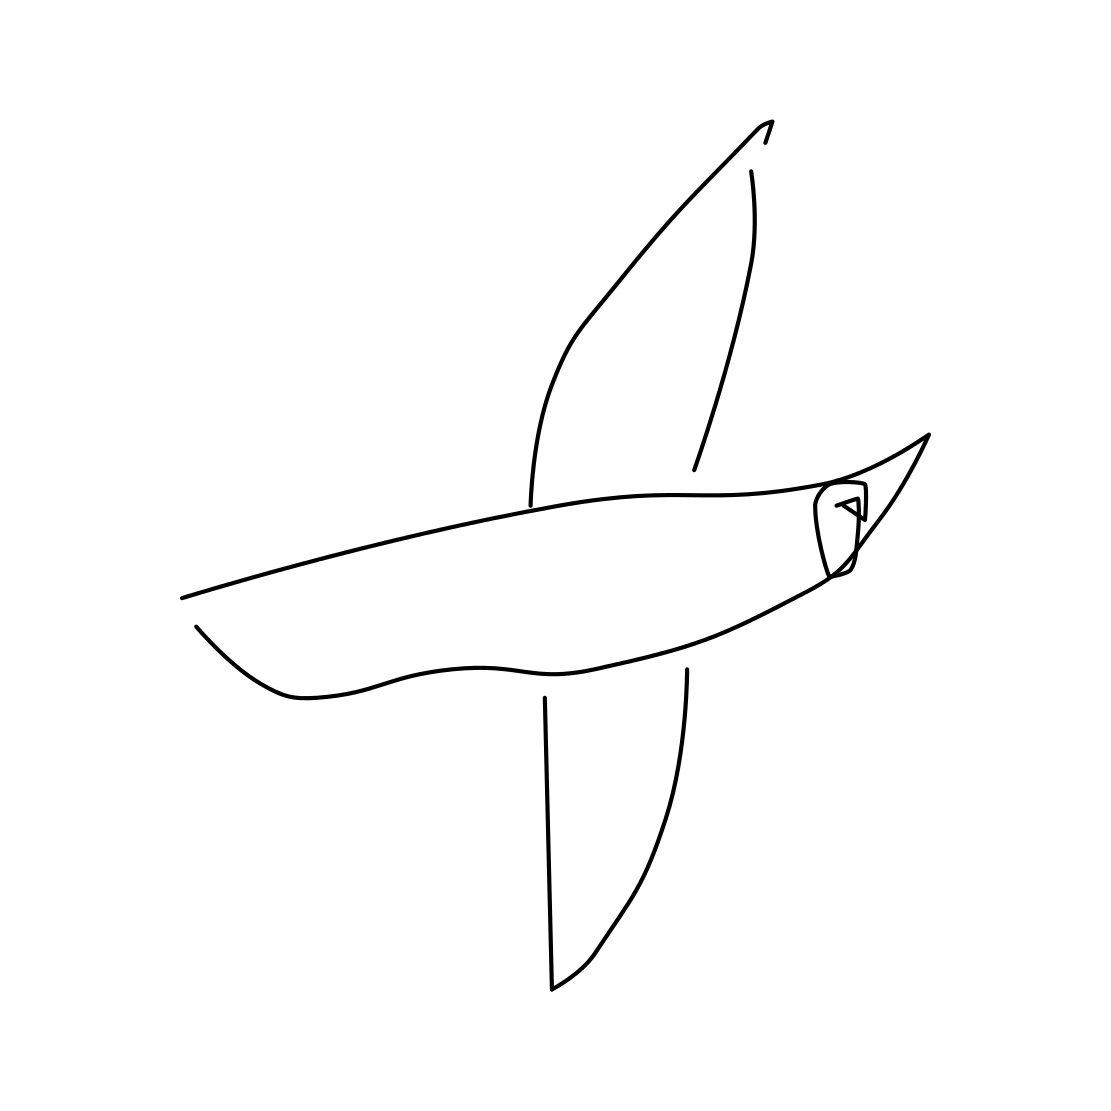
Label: flying bird